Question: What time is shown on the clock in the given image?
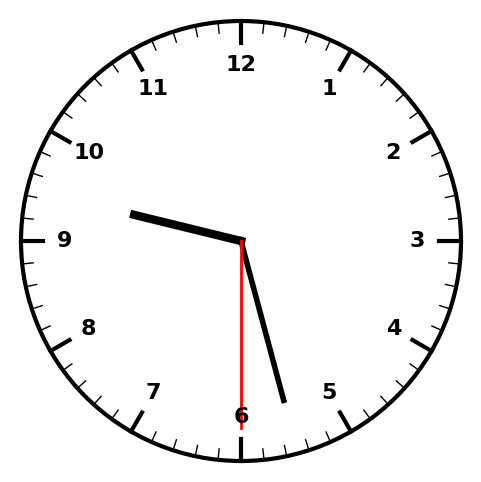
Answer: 09:27:30